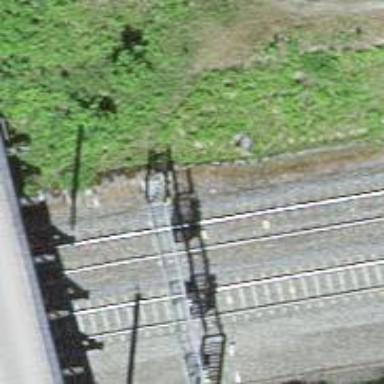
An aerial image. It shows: Railway signal.